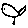
Label: bird